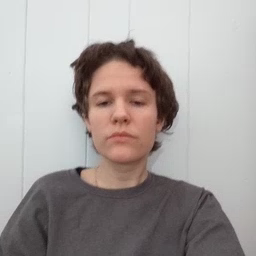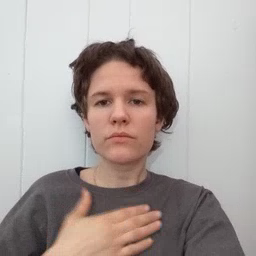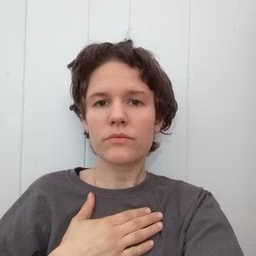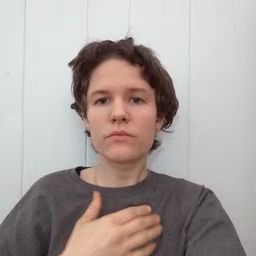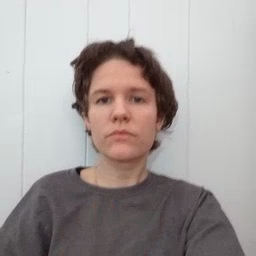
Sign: minemy